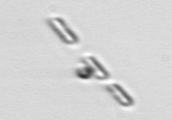
Label: Skeletonema